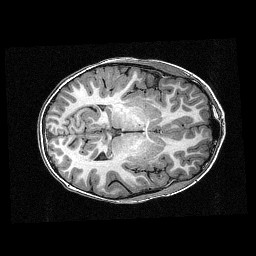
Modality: T1w
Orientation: axial
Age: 11
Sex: male
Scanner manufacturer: siemens
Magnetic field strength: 3 T
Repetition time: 2.3 s
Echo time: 0.00336 s